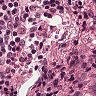
Metastatic tissue present: no